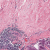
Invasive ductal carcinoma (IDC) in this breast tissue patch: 0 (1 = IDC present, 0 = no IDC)